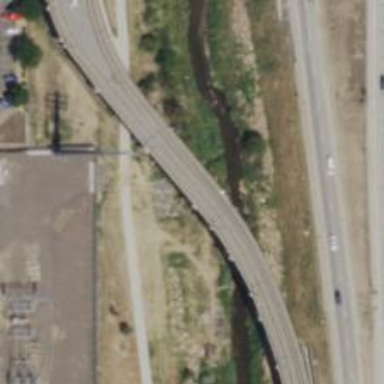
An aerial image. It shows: Viaduct bridge for light rail system with electrified contact line.